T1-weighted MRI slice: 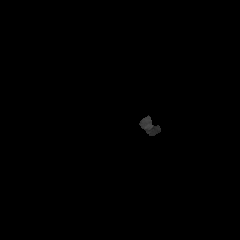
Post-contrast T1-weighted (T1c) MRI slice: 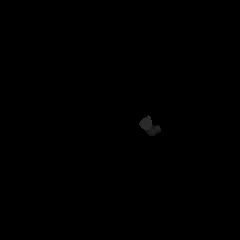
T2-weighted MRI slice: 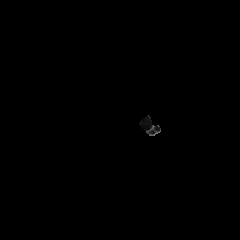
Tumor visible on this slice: no